Brain MRI, t2w sequence, axial 2D slice.
Patient: age 28, sex F, weight 95 kg, height 1.95 m
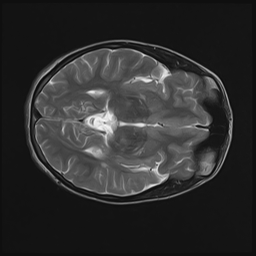